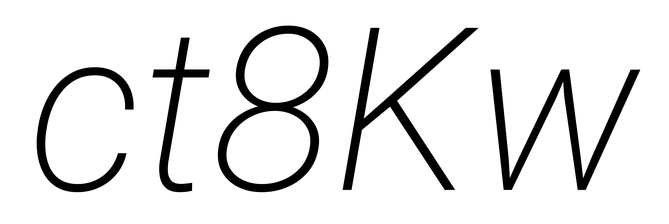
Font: Roboto-Italic_ExtraLight_Italic